九年级 · 解析几何
如图, 正方形 $A B C D$ 的顶点 $A 、 D$ 分别在 $x$ 轴、 $y$ 轴上, $\angle A D O=30^{\circ}, O A=2$, 反比例函 $y=\frac{k}{x}$ 经过 $C D$ 的中点 $M$, 那么 $k=$
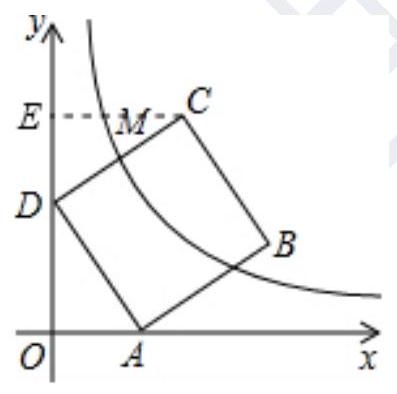
答案: $\sqrt{3}+6$
解析: 如图, 作 $C E \perp y$ 轴于点 $E$.

$\because$ 正方形 $A B C D$ 的顶点 $A 、 D$ 分别在 $x$ 轴、 $y$ 轴上,

$\therefore \angle C E D=\angle D O A=90^{\circ}, \angle D C E=\angle A D O, C D=D A$,

$\therefore \triangle C D E \cong \triangle D A O(A A S)$,

$\therefore D E=A O=2$,

又 $\because \angle O D A=30^{\circ}$,
$\therefore$ Rt $\triangle A O D$ 中, $A D=2 A O=4, D O=2 \sqrt{3}=C E$,

$\therefore E O=2+2 \sqrt{3}$,

$\therefore C(2 \sqrt{3}, 2+2 \sqrt{3}), \quad D(0,2 \sqrt{3})$,

$\because M$ 是 $C D$ 的中点,

$\therefore M(\sqrt{3}, 1+2 \sqrt{3})$,

$\because$ 反比例函 $y=\frac{k}{x}$ 经过 $C D$ 的中点 $M$,

$\therefore k=\sqrt{3}(1+2 \sqrt{3})=\sqrt{3}+6$,

故答案为: $\sqrt{3}+6$.